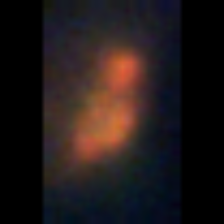
Taxon: Unknown_detritus
Group: Unknown